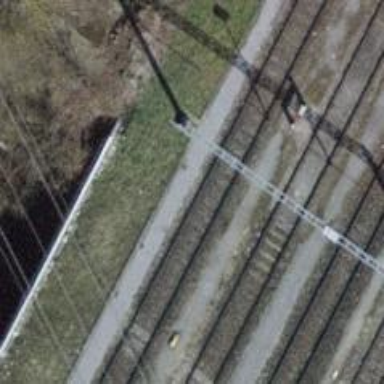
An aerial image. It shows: Railway bridge with single electrified track. It serves as siding with contact line for electrification.